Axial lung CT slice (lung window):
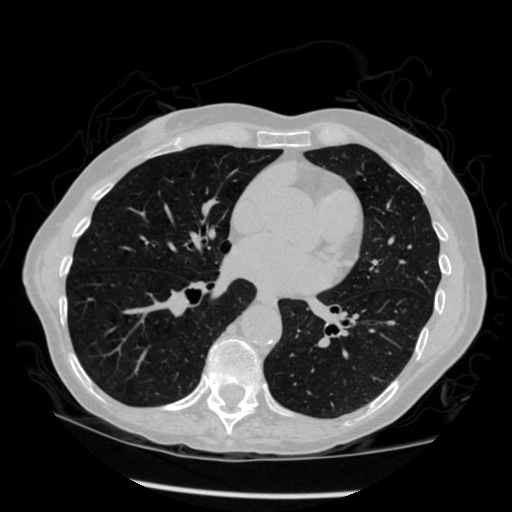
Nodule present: no